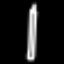
Label: pencil